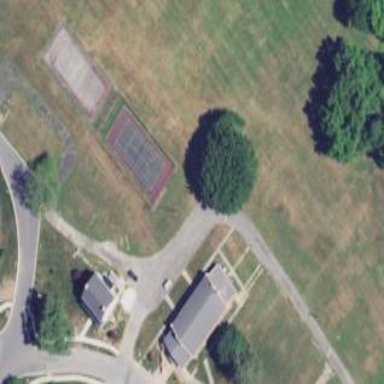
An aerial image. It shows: Tennis court in leisure pitch.